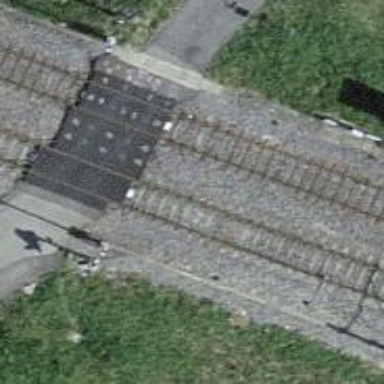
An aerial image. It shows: Railway level crossing.